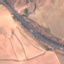
Label: Highway